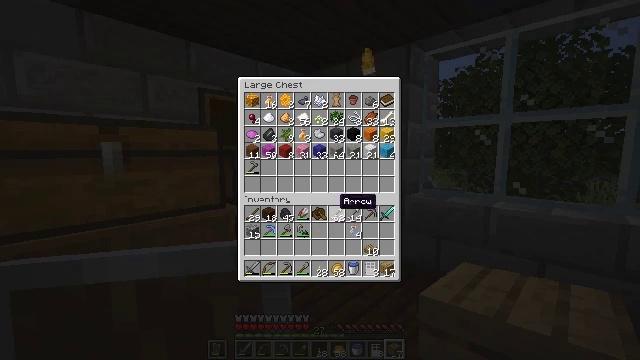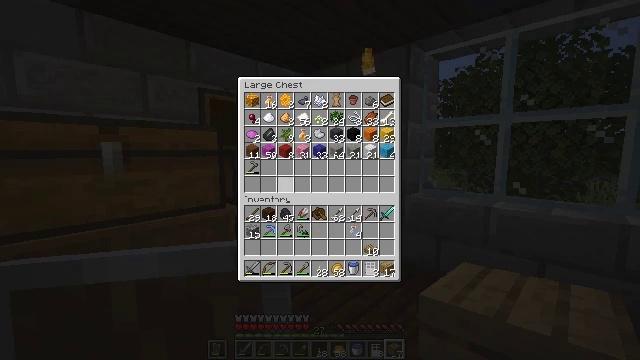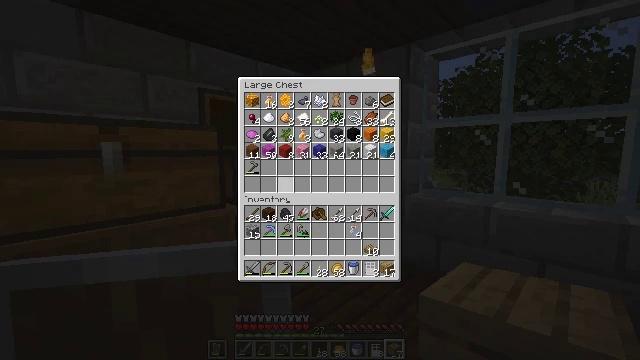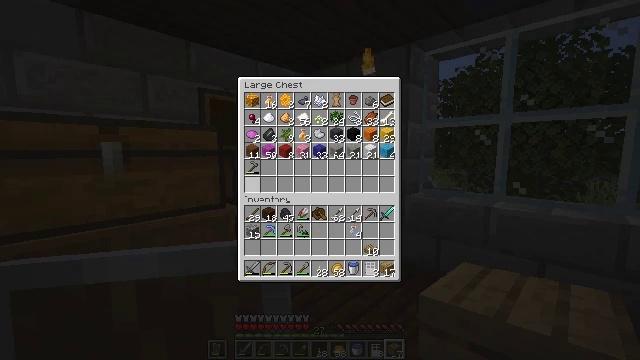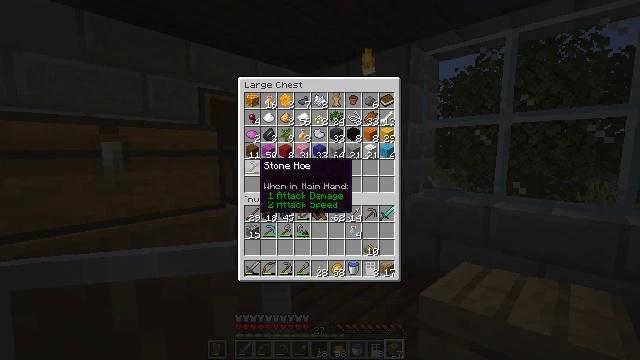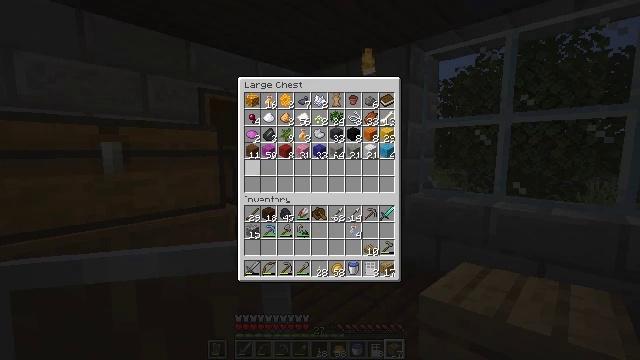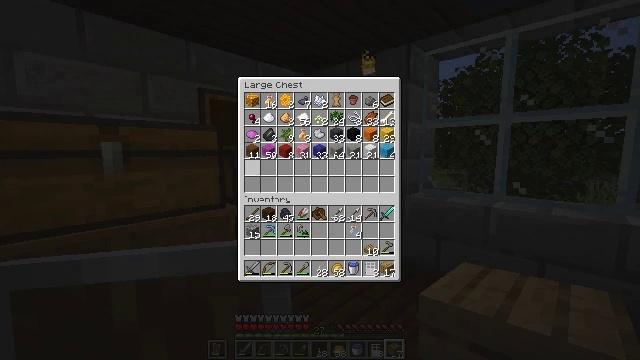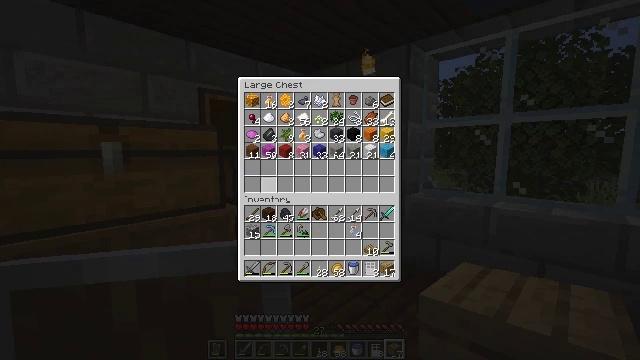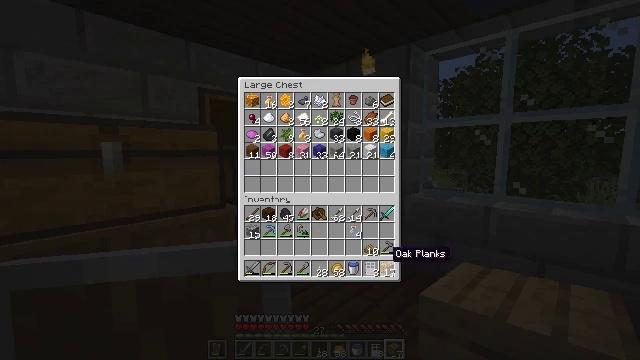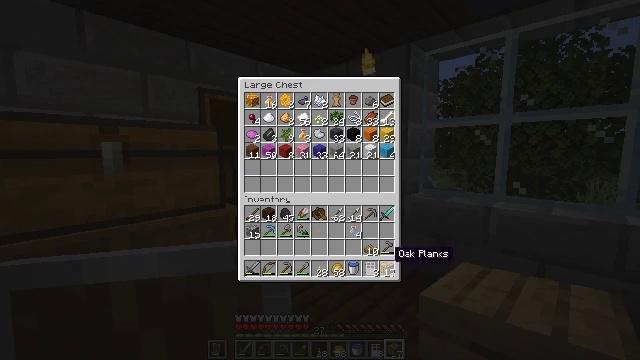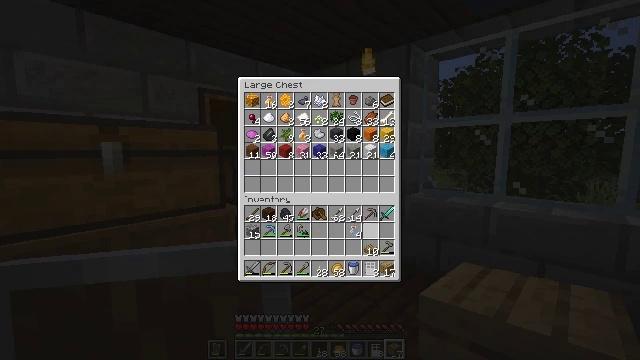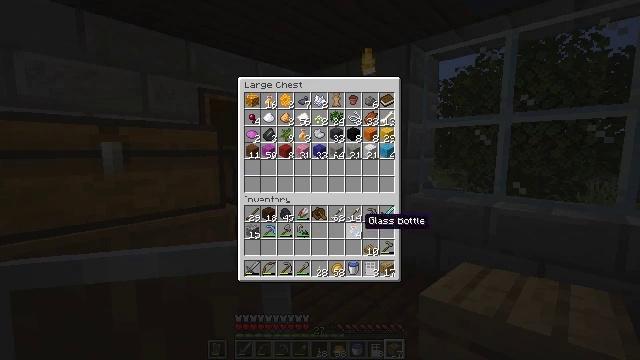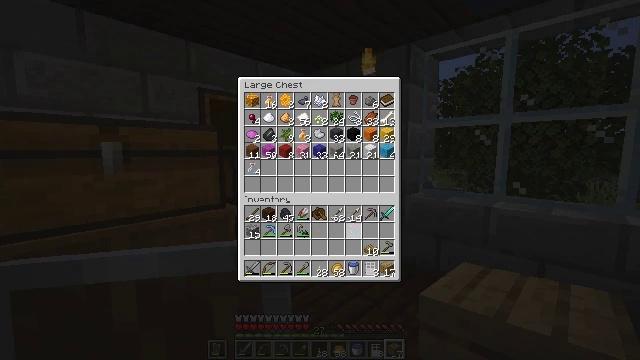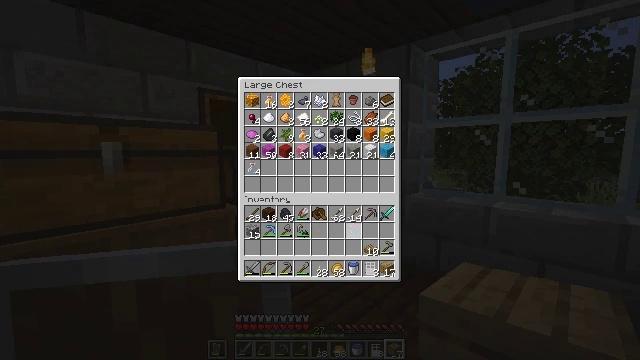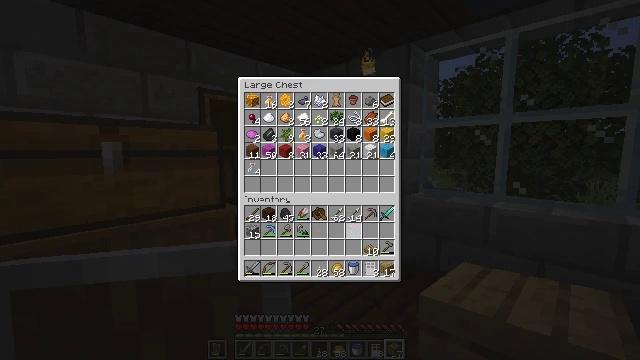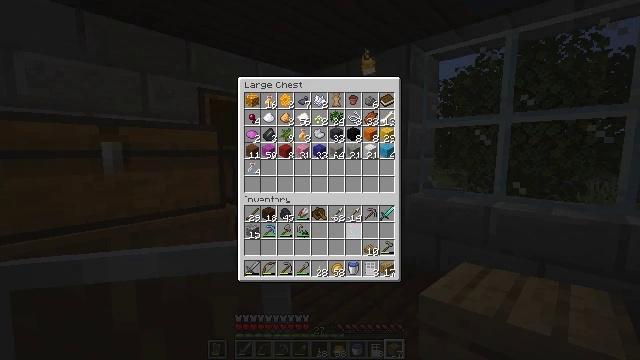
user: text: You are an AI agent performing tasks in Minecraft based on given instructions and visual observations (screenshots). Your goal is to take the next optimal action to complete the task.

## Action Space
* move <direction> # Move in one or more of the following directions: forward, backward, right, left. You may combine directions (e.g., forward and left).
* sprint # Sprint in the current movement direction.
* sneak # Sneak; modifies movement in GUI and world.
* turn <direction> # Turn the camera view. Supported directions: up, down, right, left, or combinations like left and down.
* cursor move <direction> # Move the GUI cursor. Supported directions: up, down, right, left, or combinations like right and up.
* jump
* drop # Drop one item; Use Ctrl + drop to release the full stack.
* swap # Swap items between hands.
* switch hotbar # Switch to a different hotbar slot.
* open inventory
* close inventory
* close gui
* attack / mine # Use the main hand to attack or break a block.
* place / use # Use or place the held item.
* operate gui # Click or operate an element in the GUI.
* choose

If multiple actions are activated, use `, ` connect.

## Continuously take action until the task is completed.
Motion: motion action
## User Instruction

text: Craft a barrel.
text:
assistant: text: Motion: sneak, turn left and up
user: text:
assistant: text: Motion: sneak, turn left
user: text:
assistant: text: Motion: sneak, turn left
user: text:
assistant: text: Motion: sneak
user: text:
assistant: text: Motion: sneak, attack / mine
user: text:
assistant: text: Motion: sneak, attack / mine
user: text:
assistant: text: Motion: sneak, turn right and down
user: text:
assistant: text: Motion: sneak, turn right and down
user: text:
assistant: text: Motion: sneak
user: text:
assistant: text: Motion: sneak, turn left and up
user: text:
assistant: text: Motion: sneak, turn left and up
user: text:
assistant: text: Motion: sneak, attack / mine
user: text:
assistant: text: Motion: sneak, attack / mine
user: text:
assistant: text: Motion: sneak
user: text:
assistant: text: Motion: no_op
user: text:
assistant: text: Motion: no_op
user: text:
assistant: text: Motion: no_op
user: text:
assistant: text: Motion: turn up
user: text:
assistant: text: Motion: no_op
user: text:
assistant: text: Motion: turn up
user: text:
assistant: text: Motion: no_op
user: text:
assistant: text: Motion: no_op
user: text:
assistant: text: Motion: no_op
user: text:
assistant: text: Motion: no_op
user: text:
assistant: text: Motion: no_op
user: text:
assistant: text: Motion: no_op
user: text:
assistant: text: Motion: no_op
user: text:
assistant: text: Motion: turn up
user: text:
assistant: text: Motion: no_op
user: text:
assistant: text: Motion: no_op